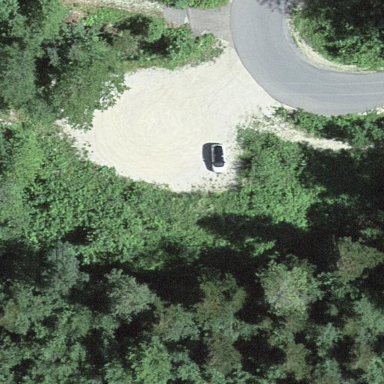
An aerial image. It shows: Parking area.